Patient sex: M
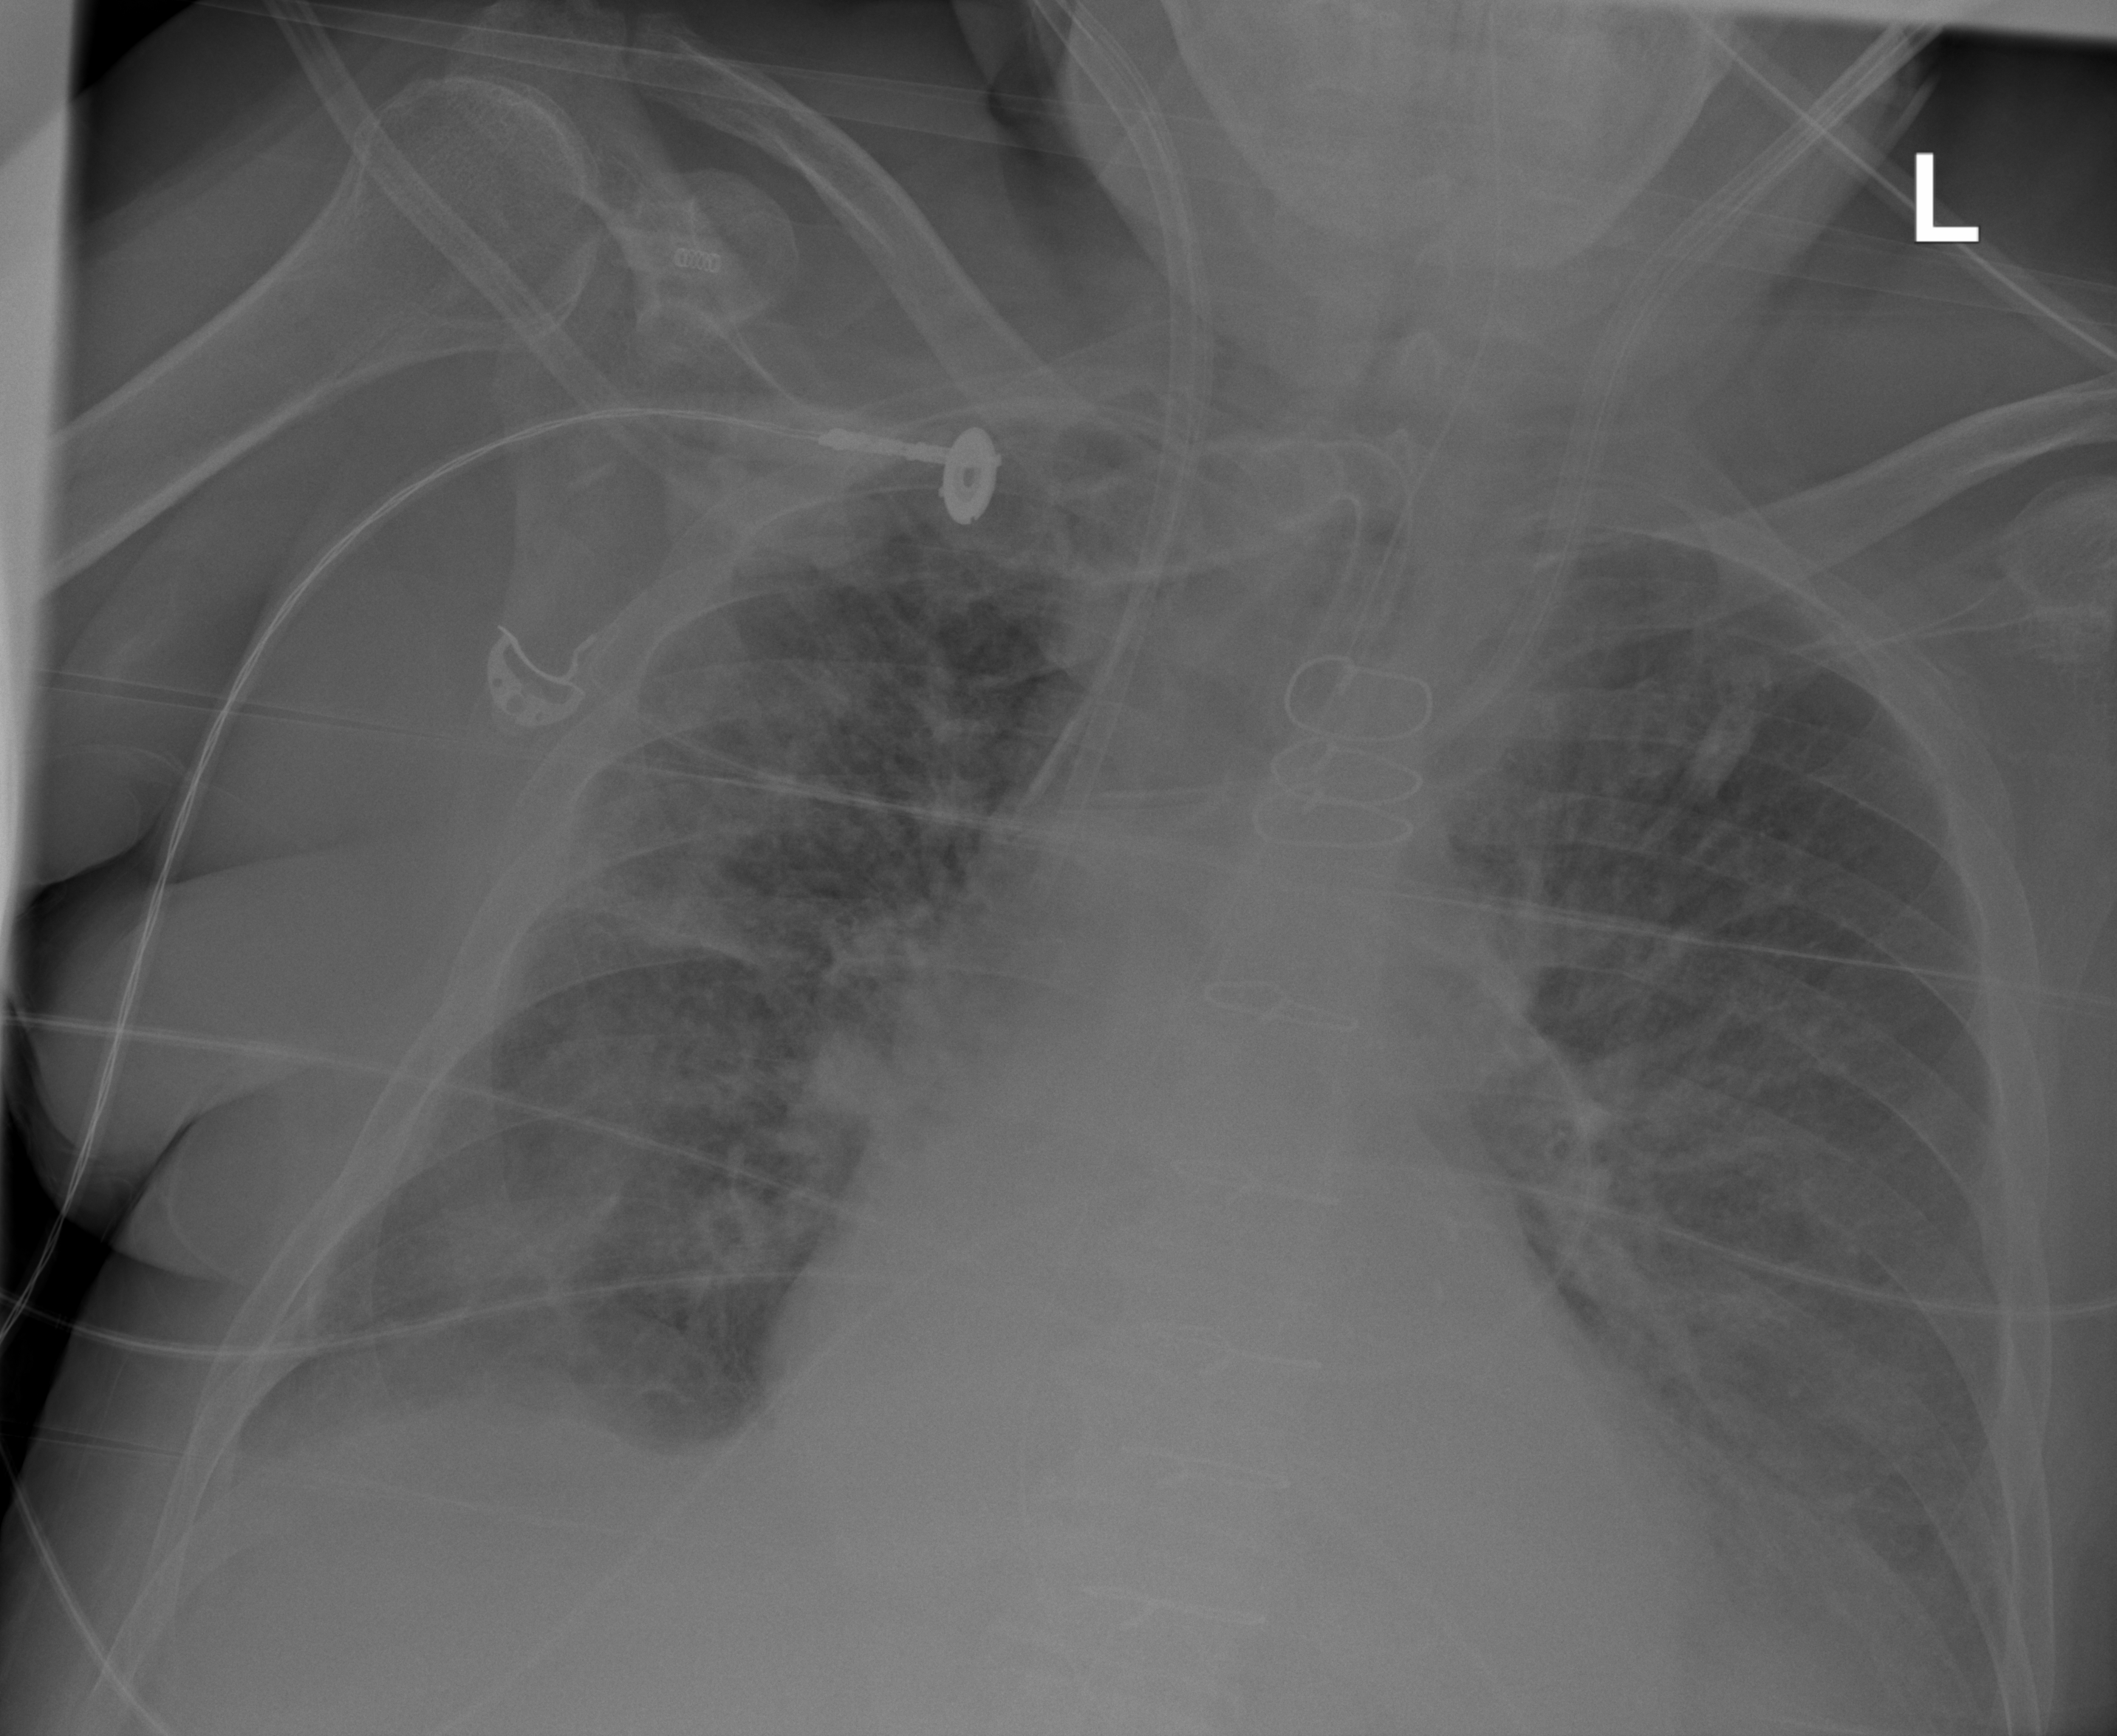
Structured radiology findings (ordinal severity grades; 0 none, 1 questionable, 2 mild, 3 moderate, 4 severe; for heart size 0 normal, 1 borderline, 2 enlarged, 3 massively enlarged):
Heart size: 2
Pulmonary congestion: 2
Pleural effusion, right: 2
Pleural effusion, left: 2
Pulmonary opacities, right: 2
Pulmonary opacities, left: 2
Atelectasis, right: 2
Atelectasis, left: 0